Field crop: maize
Growth stage: 2
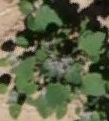
Species: chenopodium